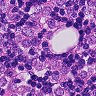
Metastatic tissue present: yes